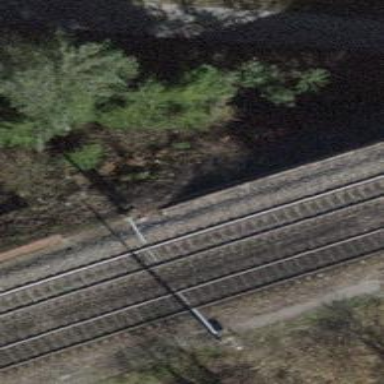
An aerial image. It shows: Railway signal.